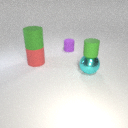
small purple rubber cylinder to the left of large cyan metal sphere